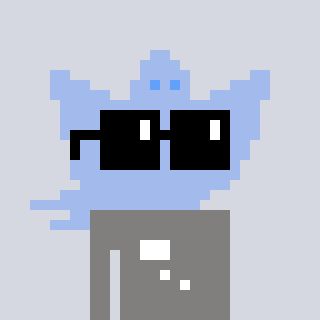
a pixel art character with square black sunglasses, a ghost-B-shaped head and a bluegrey-colored body on a cool background